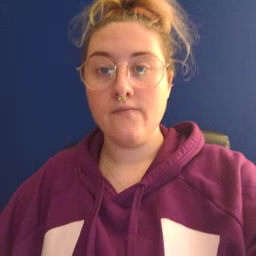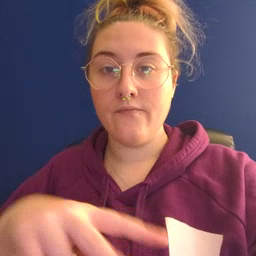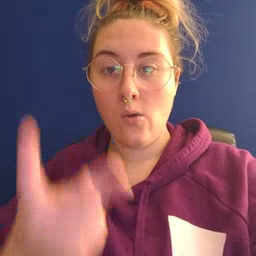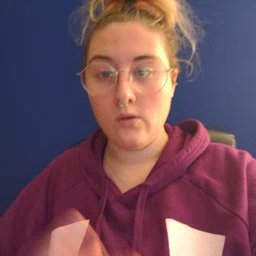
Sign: fall